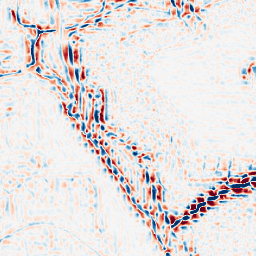
Category: wavelet
Decomposition family: wavelet_reverse_biorthogonal
Decomposition parameters: wavelet: rbio2.4
level: 3
Upsampling method: cubic_mitchell
Upsampling parameters: scale: 2
Upsampling scale: 2